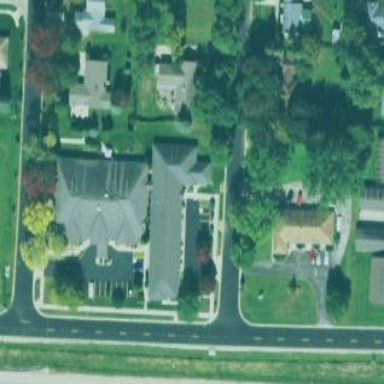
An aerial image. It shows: Nursing home building.